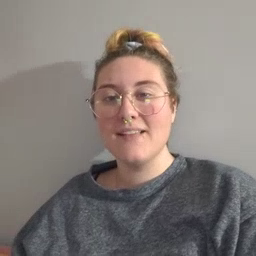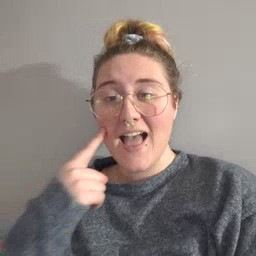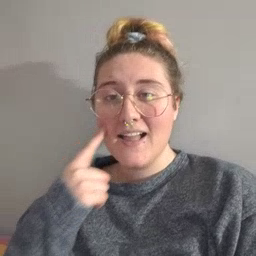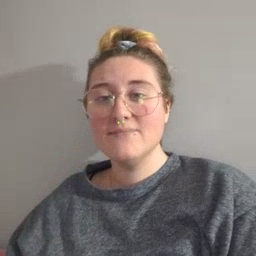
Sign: eye